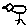
Label: bird